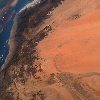
Label: land